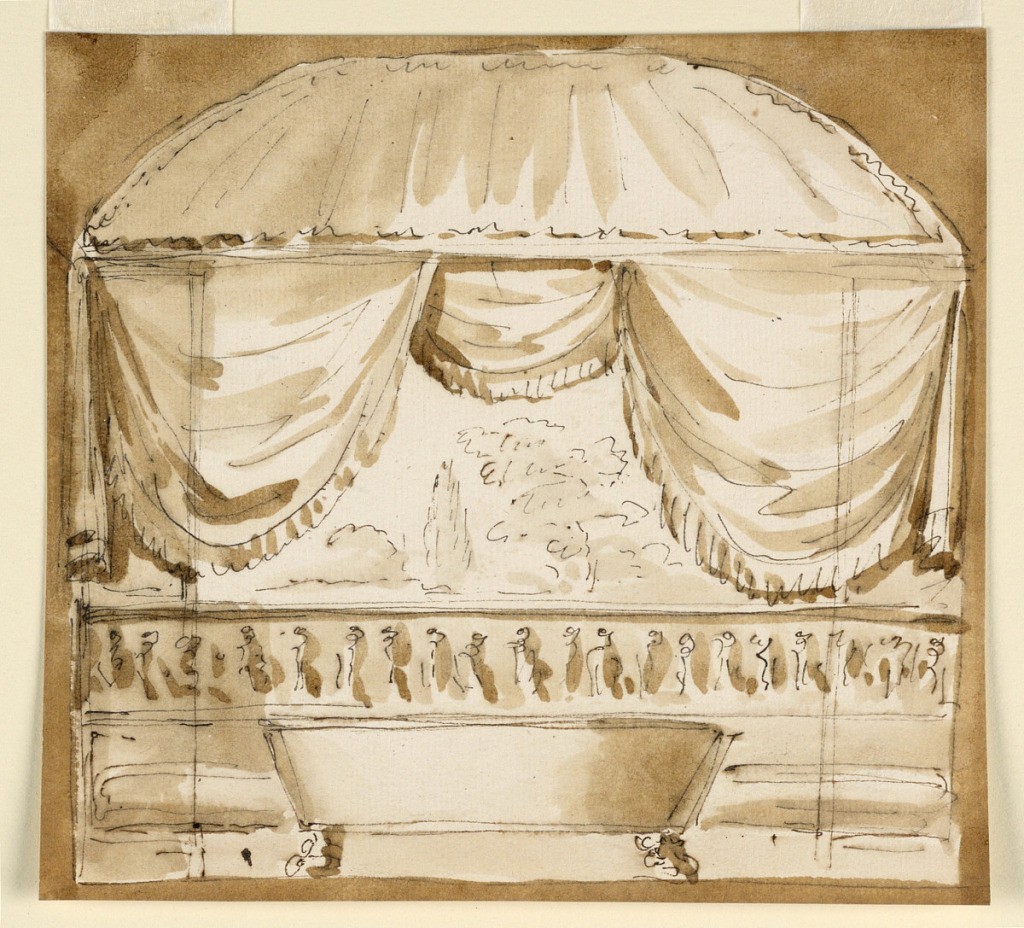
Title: Bathroom wall and bath tub
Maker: Giuseppe Barberi, Italian, 1746–1809
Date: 18th century
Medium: Pen and brown ink, brush and brown wash on off-white laid paper
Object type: Drawing
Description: A footed bathtub with an image of landscape on wall covered by drapery.